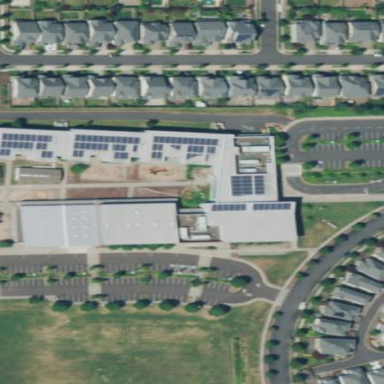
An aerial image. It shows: School building.